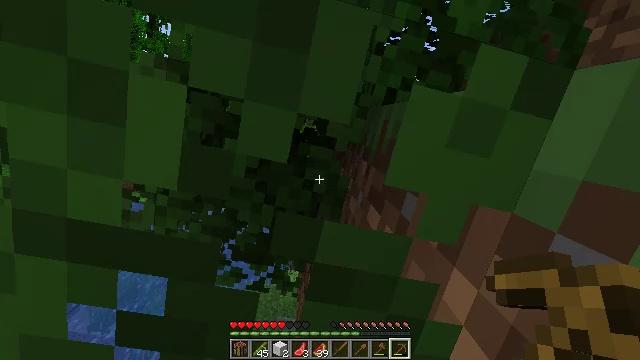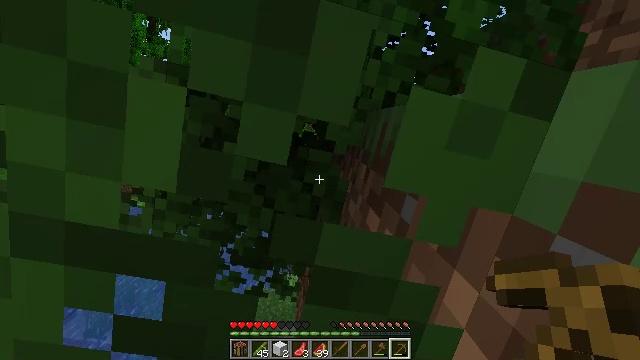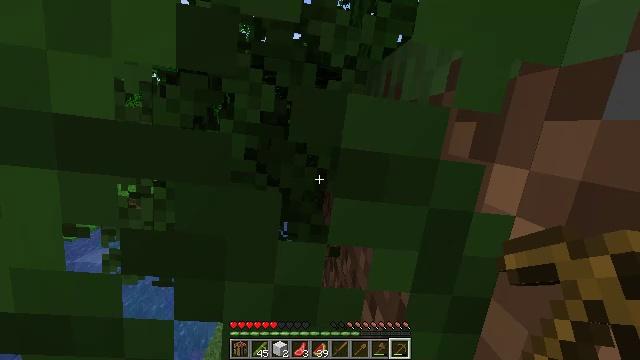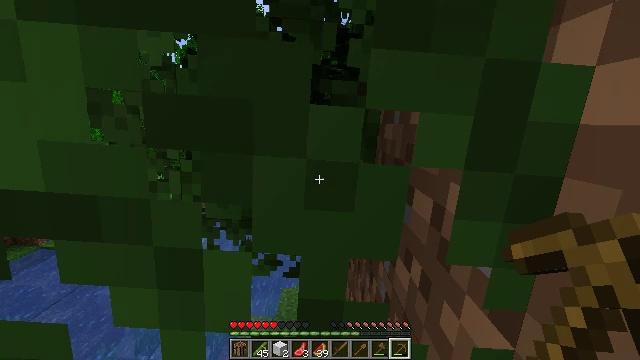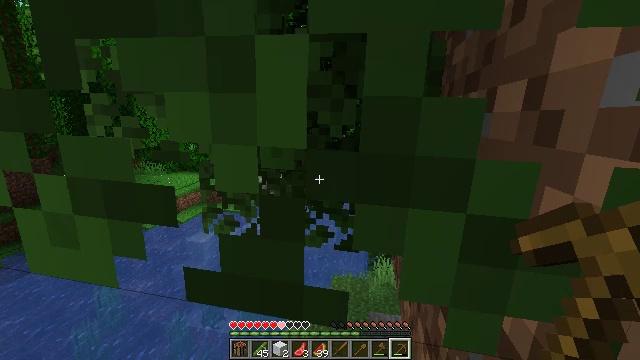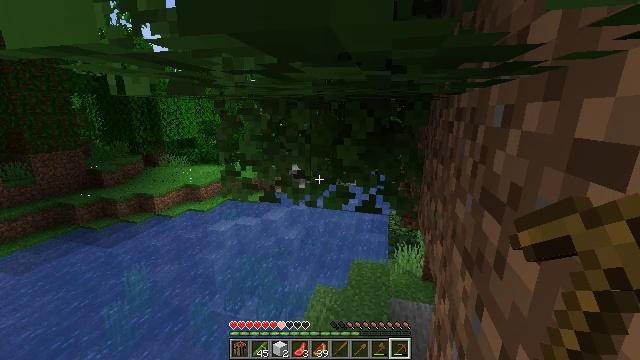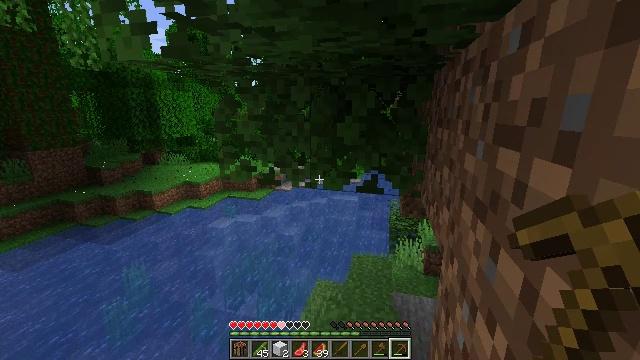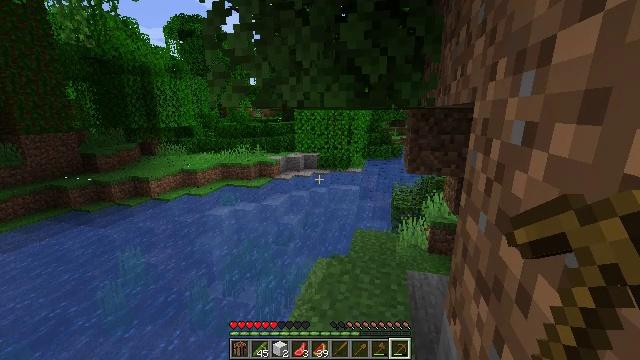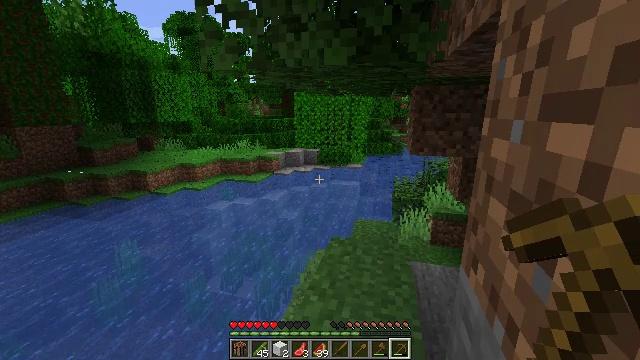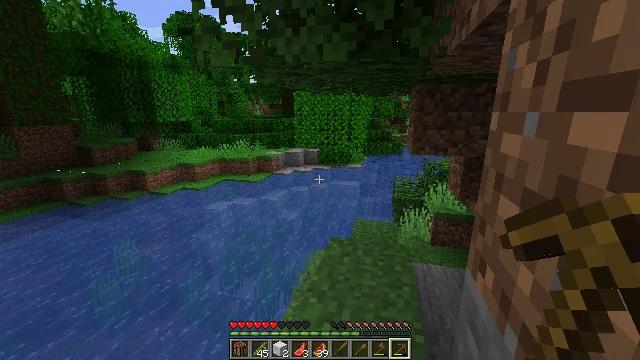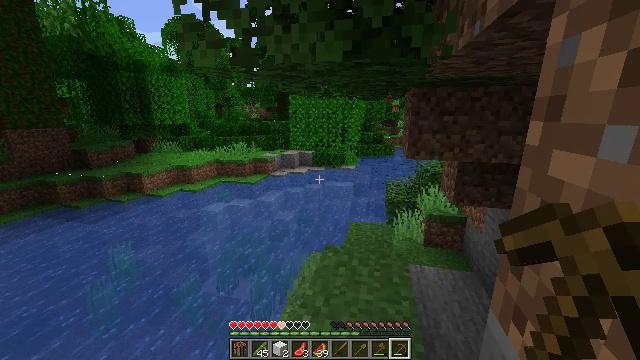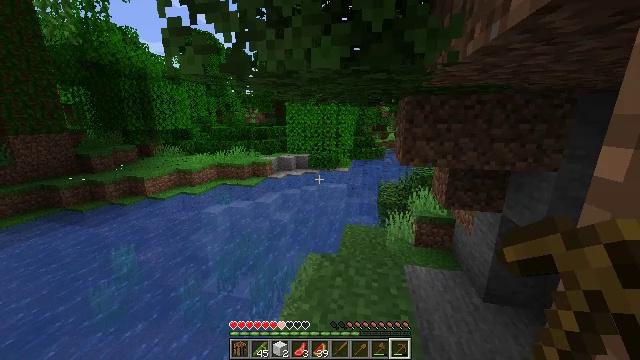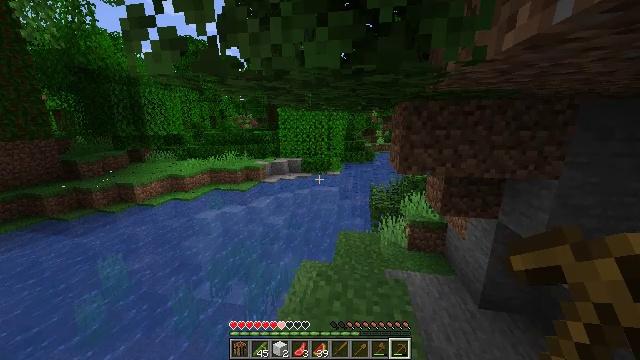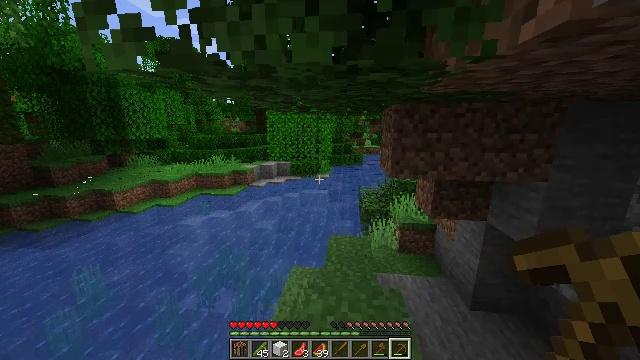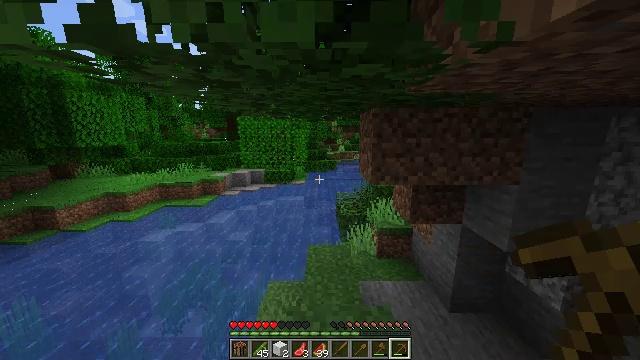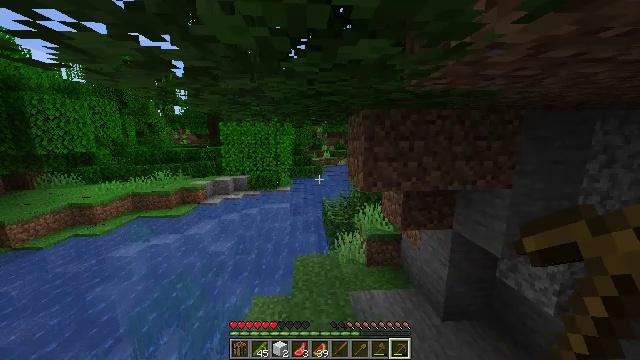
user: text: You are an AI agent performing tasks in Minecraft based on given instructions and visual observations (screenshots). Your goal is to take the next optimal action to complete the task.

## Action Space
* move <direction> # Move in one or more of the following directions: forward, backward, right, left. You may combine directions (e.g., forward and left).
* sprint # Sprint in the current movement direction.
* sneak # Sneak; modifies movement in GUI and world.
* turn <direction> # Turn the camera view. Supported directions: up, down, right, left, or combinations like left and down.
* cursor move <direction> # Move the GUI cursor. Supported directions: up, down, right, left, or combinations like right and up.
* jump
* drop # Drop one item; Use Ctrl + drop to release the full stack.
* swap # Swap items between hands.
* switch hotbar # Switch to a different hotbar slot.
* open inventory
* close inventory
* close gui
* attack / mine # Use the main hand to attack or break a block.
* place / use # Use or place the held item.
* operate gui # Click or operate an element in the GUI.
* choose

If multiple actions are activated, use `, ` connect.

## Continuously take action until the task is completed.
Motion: motion action
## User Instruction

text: Mine the mossy cobblestone underground.
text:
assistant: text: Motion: move forward, jump
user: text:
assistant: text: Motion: move forward, jump
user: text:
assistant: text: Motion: move forward, turn left, jump
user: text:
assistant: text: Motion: move forward, turn left and down, jump
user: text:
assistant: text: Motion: move forward, turn left
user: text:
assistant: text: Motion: move forward
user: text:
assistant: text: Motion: move forward
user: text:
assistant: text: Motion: move forward
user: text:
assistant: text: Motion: move forward, sprint
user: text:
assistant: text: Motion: move forward, sprint, turn right
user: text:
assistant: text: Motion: move forward, sprint, turn right
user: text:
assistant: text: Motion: move forward, turn right
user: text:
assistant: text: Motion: move forward, turn right
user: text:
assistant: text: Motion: move forward, sprint, turn right and up
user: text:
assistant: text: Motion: move forward, sprint, turn right and up
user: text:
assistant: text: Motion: move forward, sprint, turn right
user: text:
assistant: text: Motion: move forward, sprint
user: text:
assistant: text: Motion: move forward
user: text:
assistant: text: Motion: move forward, sprint
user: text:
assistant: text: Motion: move forward, sprint, turn left
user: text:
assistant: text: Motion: move forward, sprint
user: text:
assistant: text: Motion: move forward
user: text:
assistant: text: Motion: move forward
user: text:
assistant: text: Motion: move forward, sprint
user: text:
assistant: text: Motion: move forward, sprint
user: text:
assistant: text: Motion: move forward, sprint
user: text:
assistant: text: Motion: move forward, sprint
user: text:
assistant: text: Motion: move forward
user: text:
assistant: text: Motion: move forward, turn right
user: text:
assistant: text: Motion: move forward, turn right and up